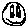
Label: smiley face